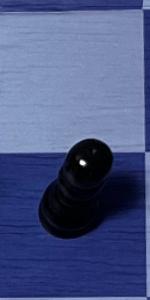
Label: Pawn_Black